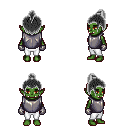
a pixel art fantasy rpg character, female body template, orc, green skin, steel chest armor, white pants, gray short topknot hairstyle, metal gloves, four views (front, back, left, right), 2x2 character sprite sheet, small pixel art, hard edges, no anti-aliasing